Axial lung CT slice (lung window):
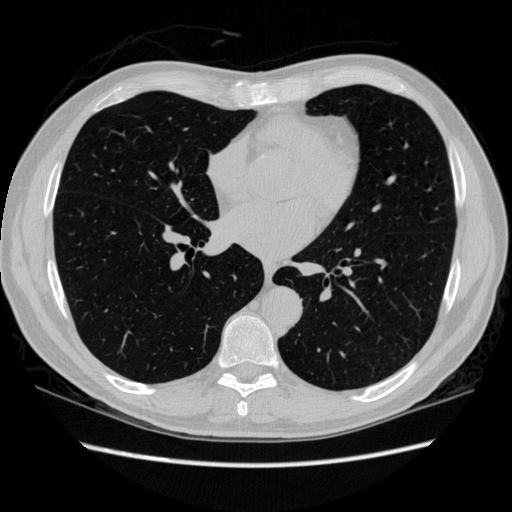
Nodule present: no